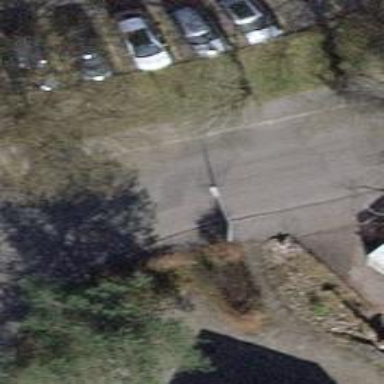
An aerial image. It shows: Asphalt sidewalk along the footway.